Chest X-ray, PA view. Patient: 7 years old, sex F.
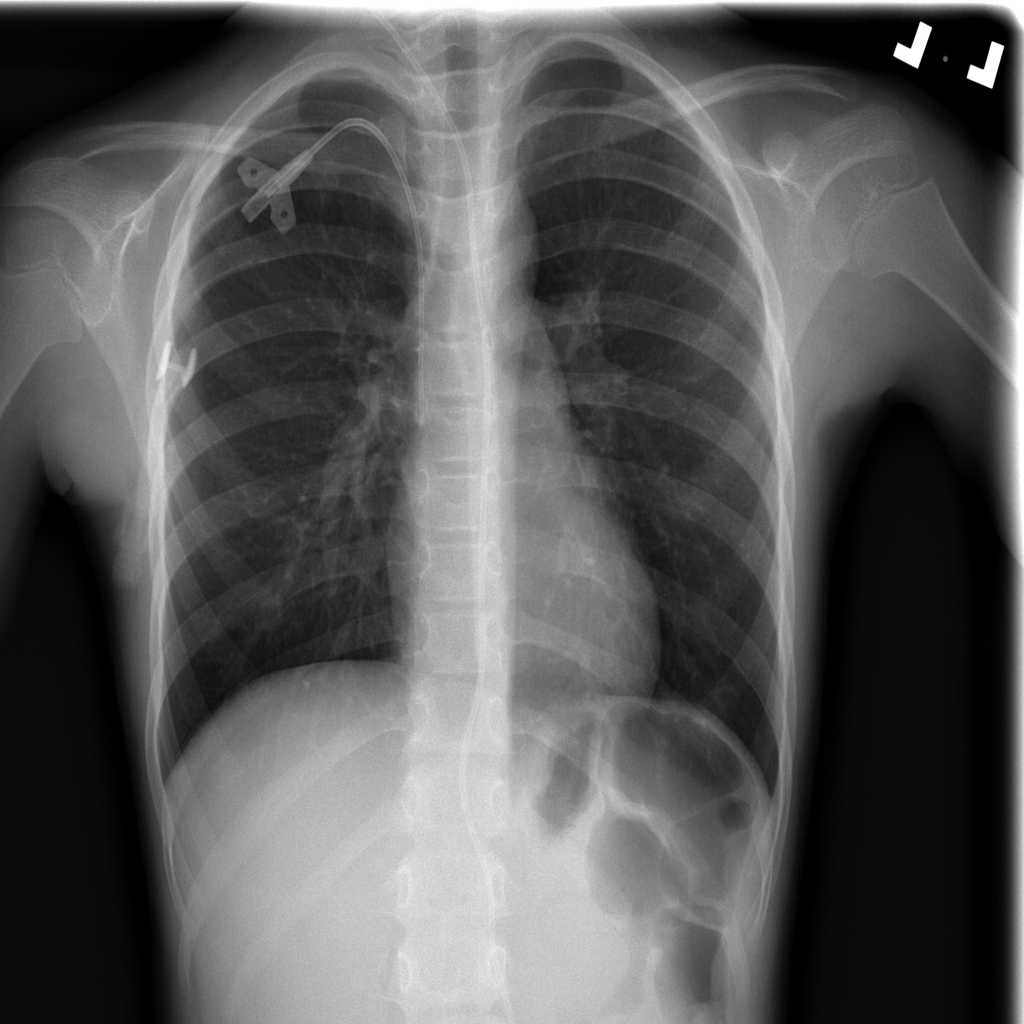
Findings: No Finding